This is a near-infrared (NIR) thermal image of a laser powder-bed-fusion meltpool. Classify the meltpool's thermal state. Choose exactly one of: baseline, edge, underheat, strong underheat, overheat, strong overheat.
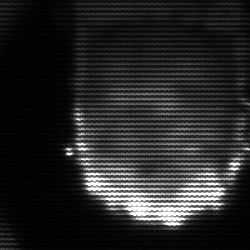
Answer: baseline